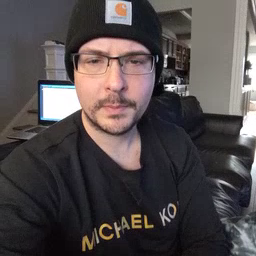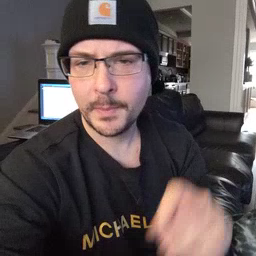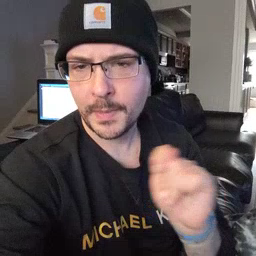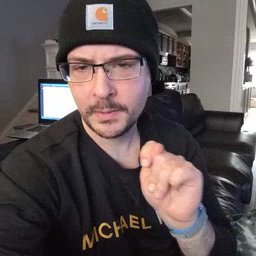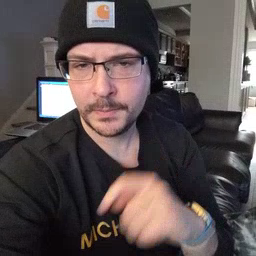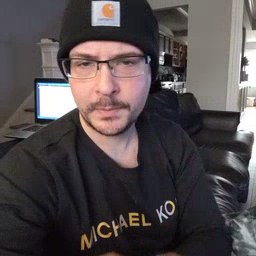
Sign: potty